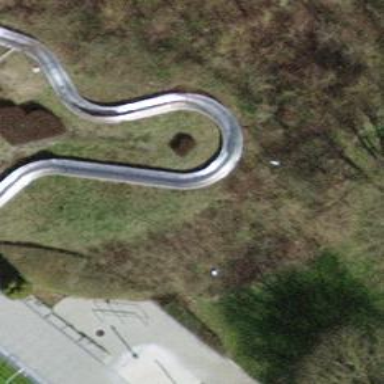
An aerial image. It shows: Playground with slide.